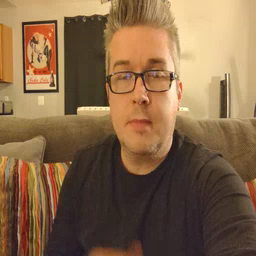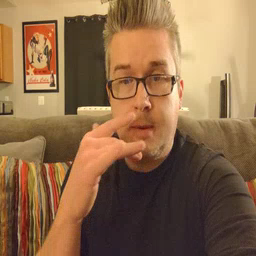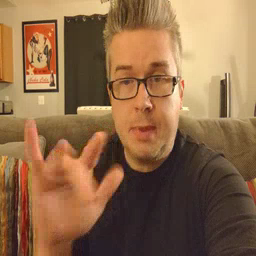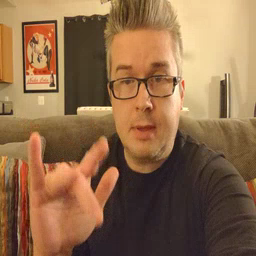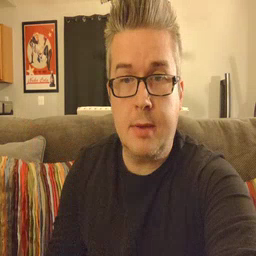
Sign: empty